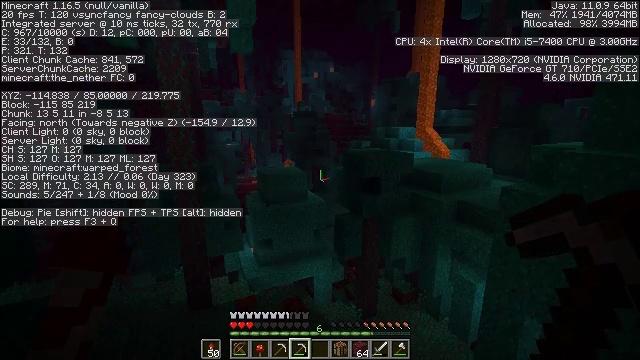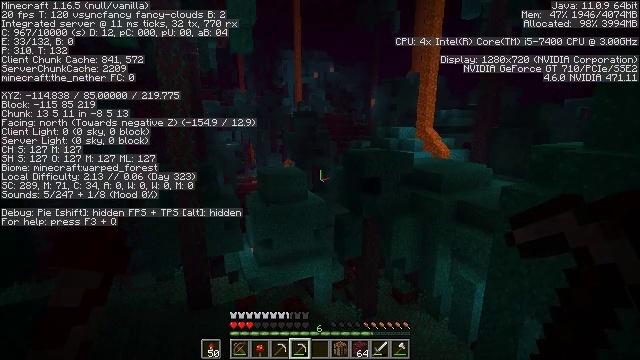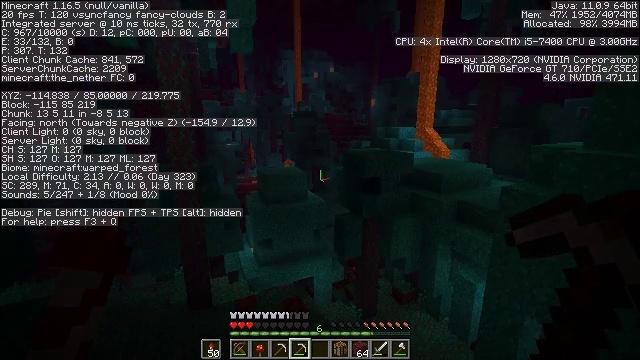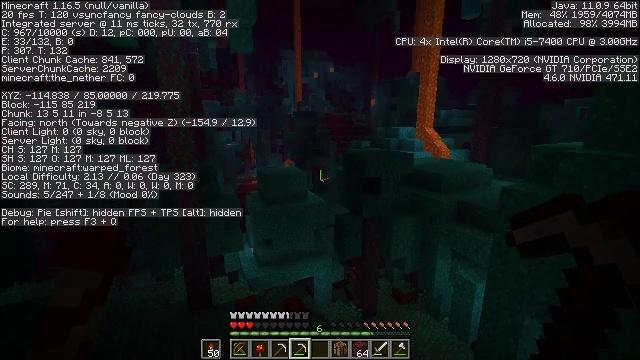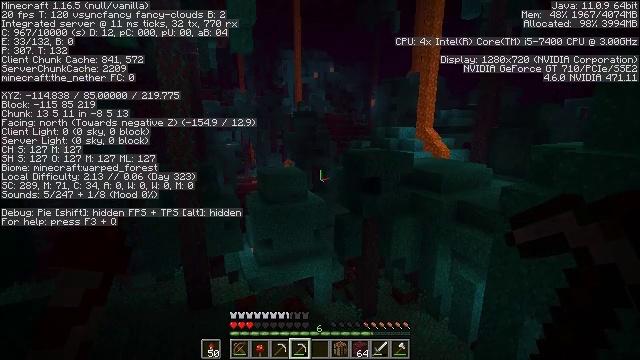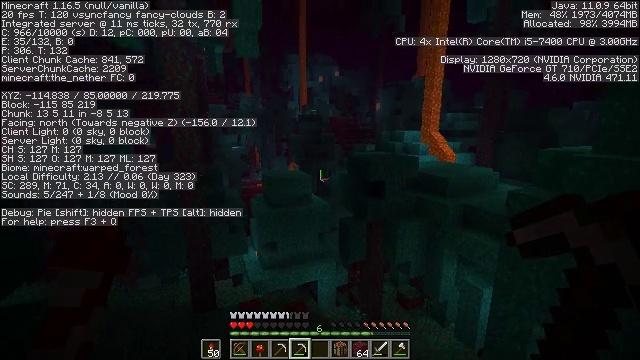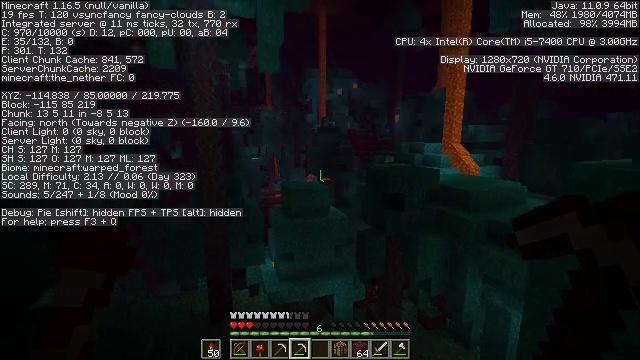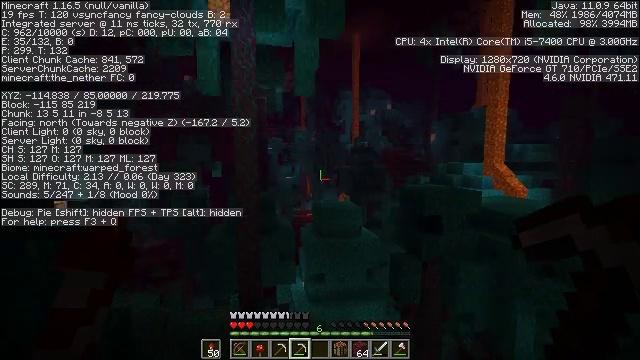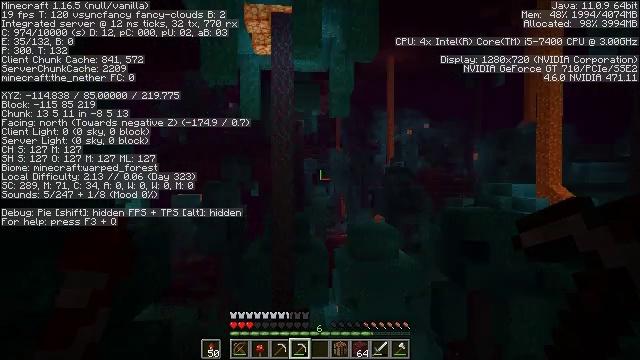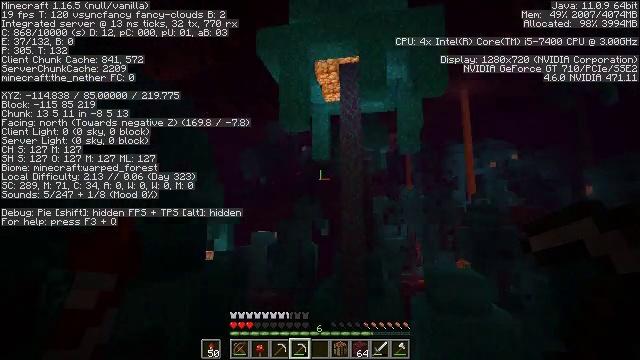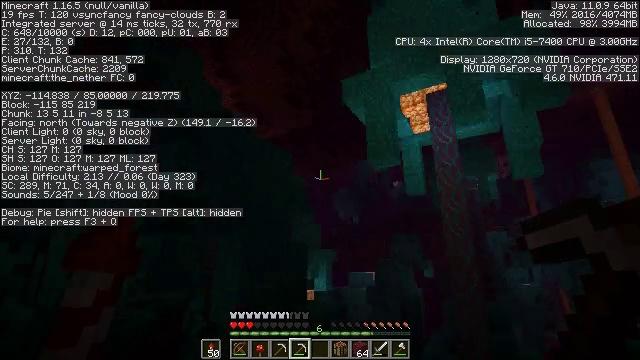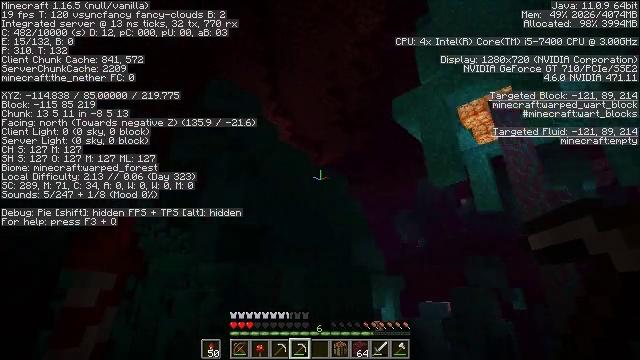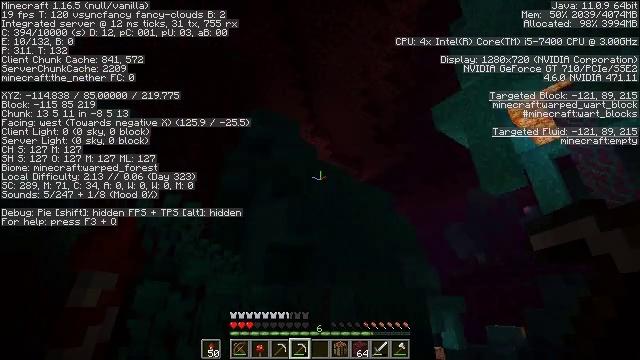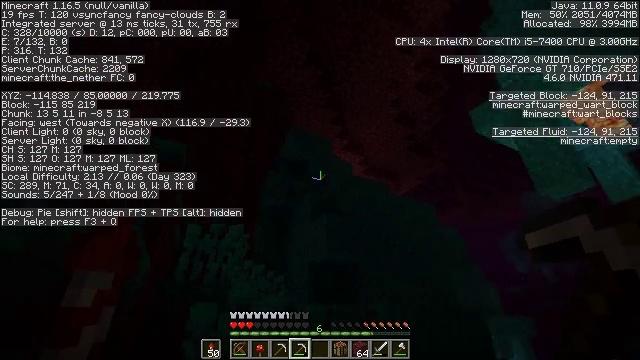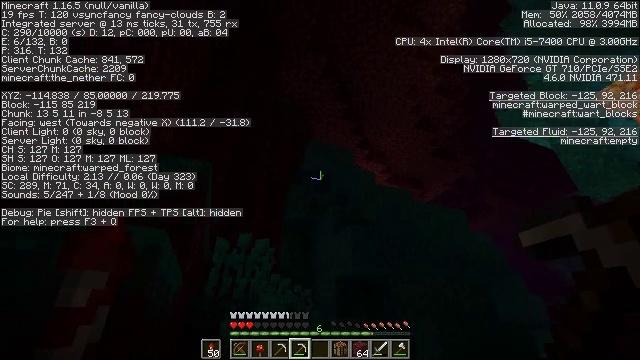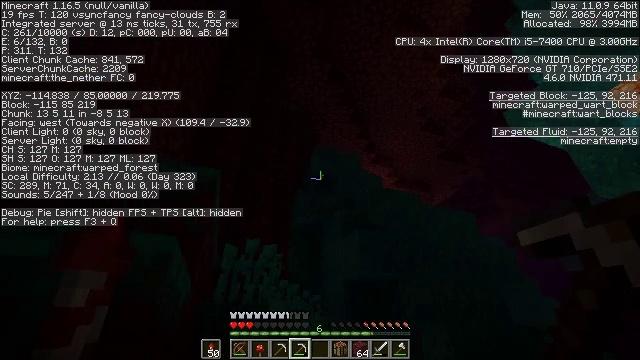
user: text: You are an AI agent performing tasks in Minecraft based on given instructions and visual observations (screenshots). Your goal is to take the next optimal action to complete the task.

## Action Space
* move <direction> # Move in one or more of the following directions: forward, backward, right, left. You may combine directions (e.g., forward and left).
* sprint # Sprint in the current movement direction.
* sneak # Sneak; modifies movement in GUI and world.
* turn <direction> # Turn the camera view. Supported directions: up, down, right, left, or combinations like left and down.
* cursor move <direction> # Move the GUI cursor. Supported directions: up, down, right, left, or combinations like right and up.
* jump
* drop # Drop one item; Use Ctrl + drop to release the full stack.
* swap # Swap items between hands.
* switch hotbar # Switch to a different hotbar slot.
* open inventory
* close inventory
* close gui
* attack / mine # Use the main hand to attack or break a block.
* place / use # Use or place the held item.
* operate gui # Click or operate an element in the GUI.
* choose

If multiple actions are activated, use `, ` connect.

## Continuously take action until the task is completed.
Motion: motion action
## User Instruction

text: Break the nether gold ore to obtain gold nuggets.
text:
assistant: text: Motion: no_op
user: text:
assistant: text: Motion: no_op
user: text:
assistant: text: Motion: no_op
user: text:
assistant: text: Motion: no_op
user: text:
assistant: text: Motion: turn left
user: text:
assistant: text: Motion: turn left and up
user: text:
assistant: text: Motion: turn left and up
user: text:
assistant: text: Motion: turn left and up
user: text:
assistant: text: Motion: turn left and up
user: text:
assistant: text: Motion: turn left and up
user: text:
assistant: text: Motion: turn left and up
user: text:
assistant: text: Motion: turn left and up
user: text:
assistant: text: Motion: turn left and up
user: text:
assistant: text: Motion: turn left and up
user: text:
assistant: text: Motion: turn left and up
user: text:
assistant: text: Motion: no_op
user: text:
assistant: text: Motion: no_op
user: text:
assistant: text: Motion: no_op
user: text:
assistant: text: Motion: no_op
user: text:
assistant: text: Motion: no_op
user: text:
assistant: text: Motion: no_op
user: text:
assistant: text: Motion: no_op
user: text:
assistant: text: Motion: no_op
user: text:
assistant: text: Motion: no_op
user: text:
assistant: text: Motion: no_op
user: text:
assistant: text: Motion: no_op
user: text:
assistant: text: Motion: no_op
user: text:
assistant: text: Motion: no_op
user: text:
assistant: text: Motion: no_op
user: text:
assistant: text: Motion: turn right and down